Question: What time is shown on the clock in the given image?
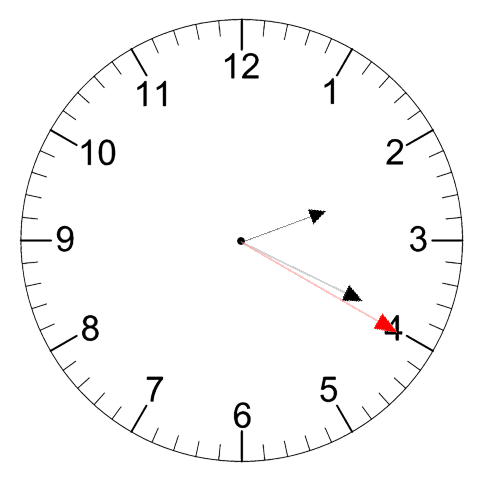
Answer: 02:19:20